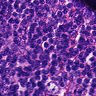
Metastatic tissue present: yes